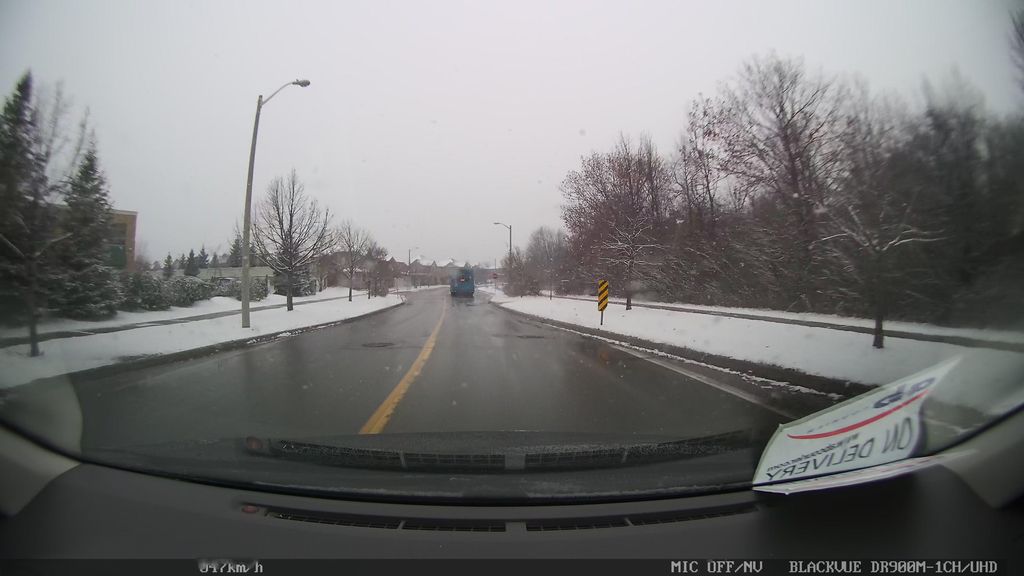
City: toronto